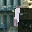
Label: 1